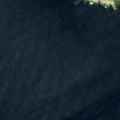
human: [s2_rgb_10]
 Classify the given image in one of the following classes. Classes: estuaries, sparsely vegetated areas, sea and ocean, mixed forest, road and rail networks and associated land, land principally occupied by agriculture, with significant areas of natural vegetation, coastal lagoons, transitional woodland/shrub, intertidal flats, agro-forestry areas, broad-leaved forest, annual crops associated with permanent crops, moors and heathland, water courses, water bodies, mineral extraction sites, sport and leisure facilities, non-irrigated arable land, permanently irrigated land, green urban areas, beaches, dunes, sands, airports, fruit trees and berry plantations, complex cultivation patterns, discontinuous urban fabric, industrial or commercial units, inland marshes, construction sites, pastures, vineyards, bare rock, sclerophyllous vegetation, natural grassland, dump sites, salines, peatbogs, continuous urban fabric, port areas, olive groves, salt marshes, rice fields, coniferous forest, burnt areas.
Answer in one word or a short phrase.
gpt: sea and ocean